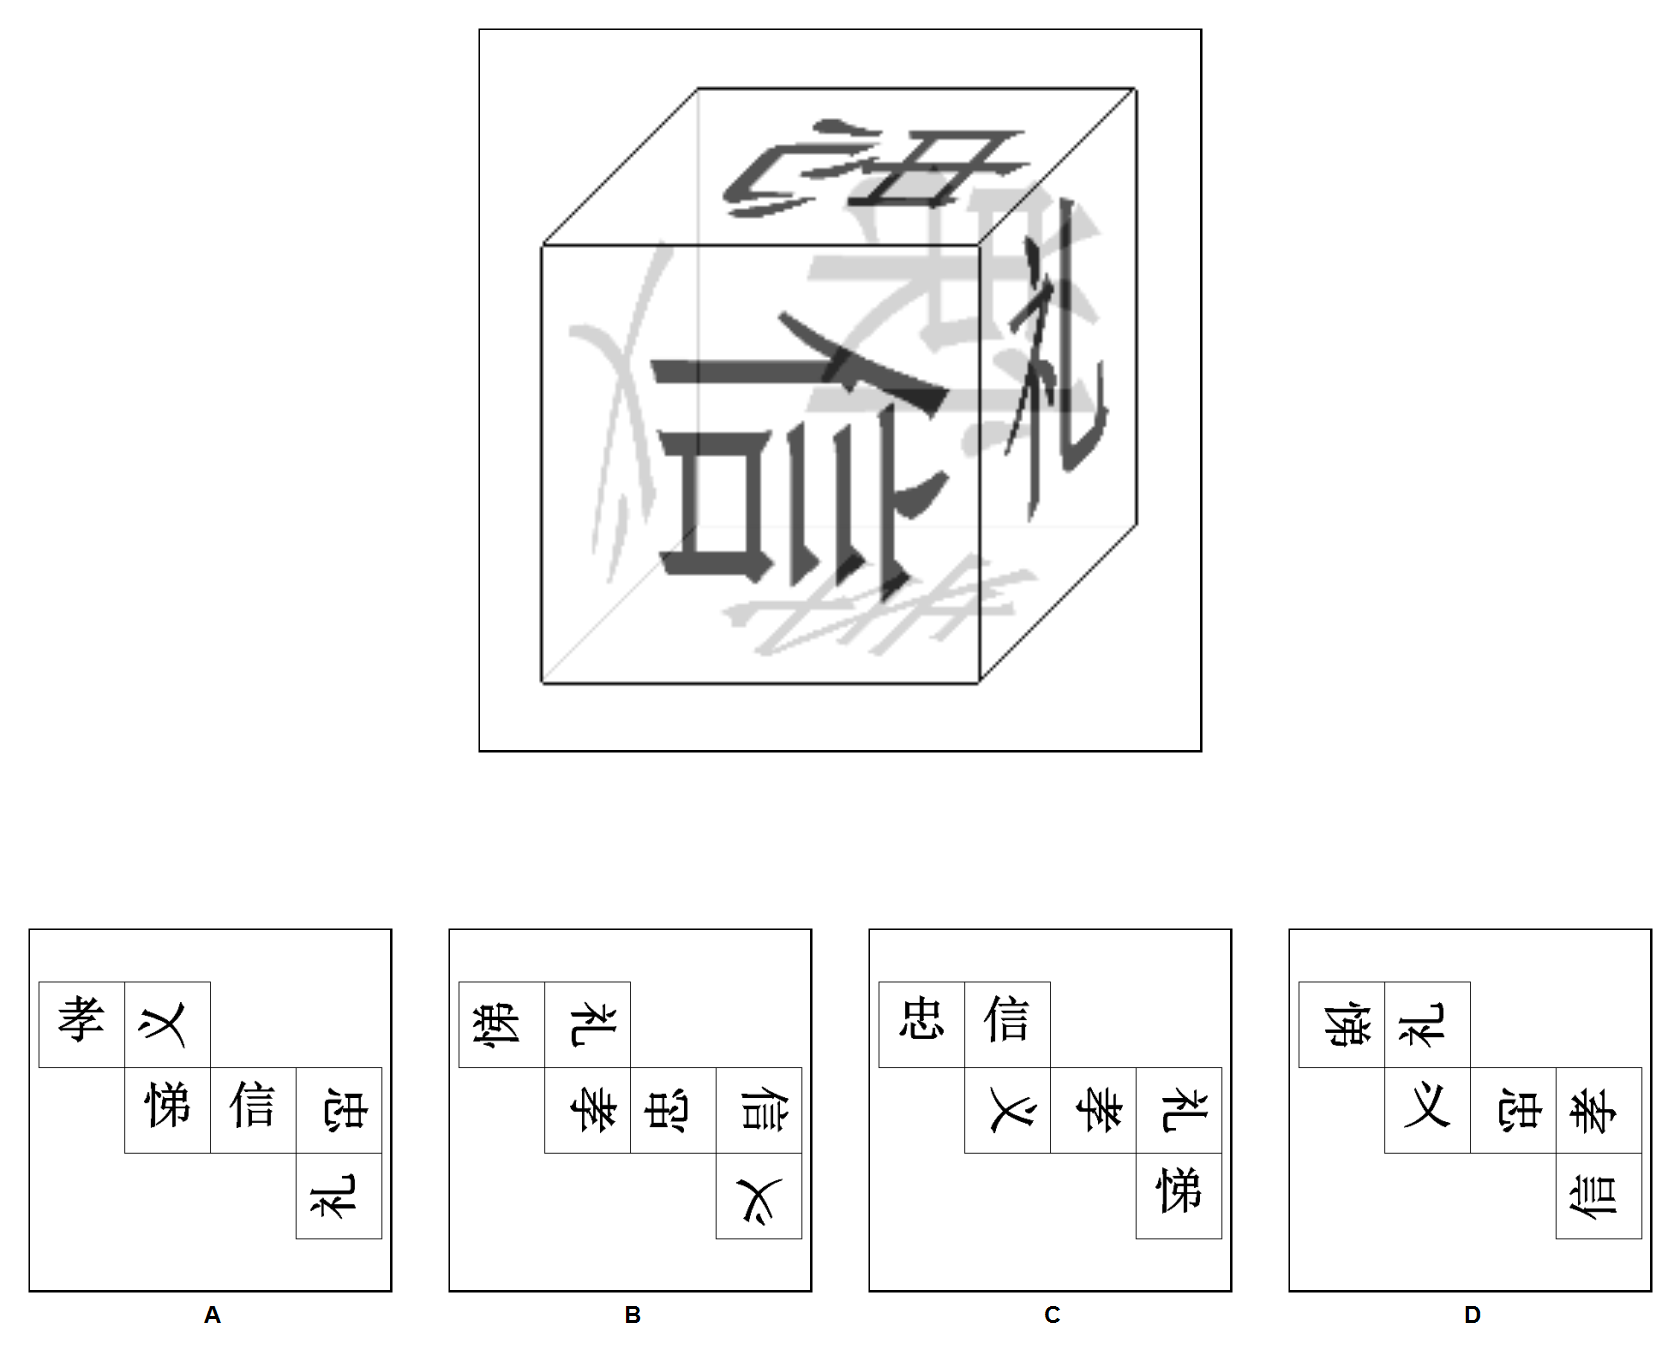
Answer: C